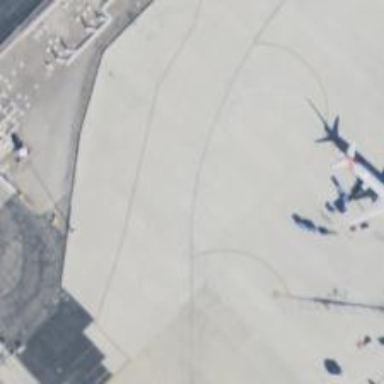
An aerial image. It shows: Image of taxiway at airport.